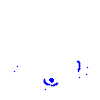
Particle: electron